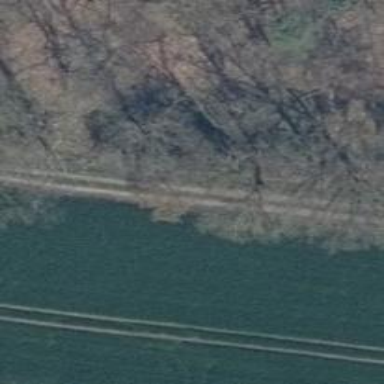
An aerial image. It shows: Track with very rough surface.